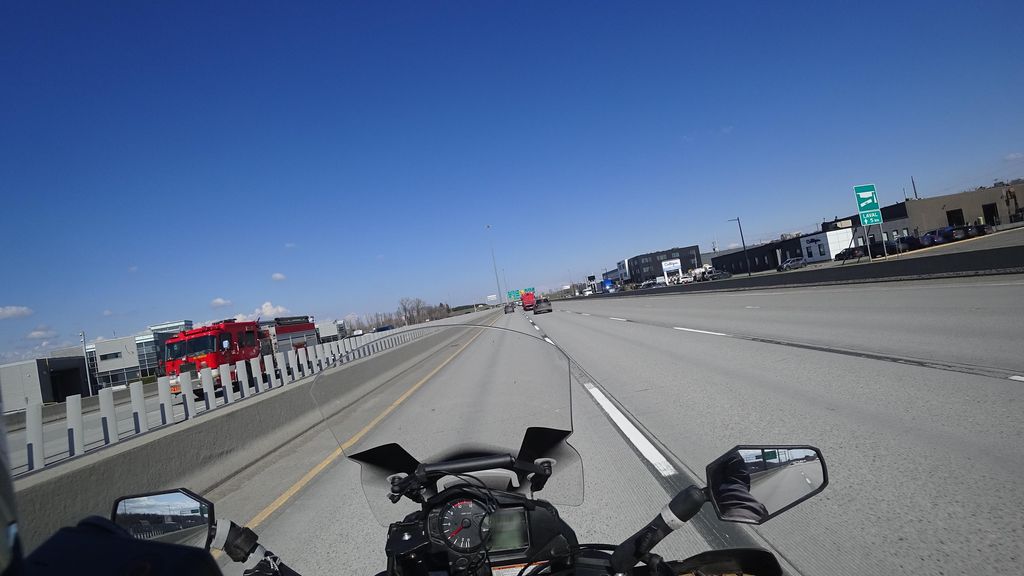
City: quebec_city